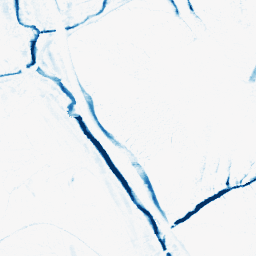
Category: morphological
Decomposition family: morphological_ellipse
Decomposition parameters: operation: closing
width: 5
height: 10
Upsampling method: bspline
Upsampling parameters: scale: 4
Upsampling scale: 4